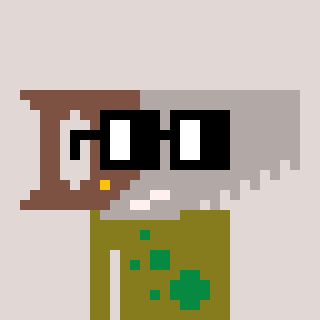
a pixel art character with square black glasses, a saw-shaped head and a gunk-colored body on a warm background